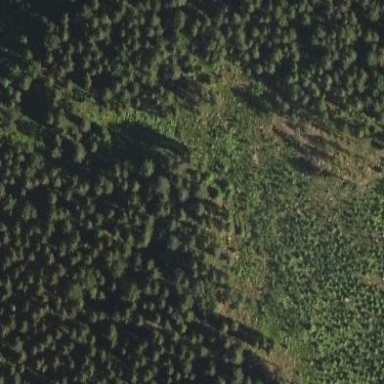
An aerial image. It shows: Clearcut area with scrub vegetation.